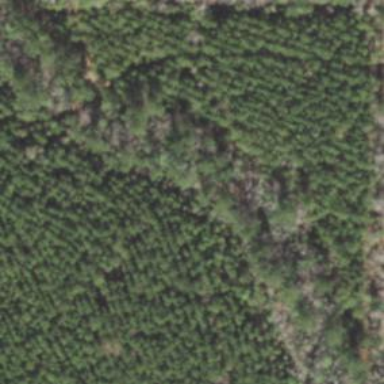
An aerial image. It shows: Forest area dominated by needle-leaved trees.